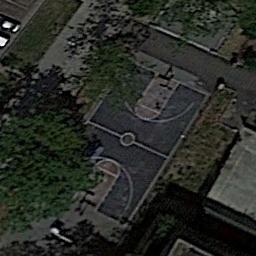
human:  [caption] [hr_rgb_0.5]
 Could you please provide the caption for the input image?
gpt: There is a basketball court covered with trees and grass .

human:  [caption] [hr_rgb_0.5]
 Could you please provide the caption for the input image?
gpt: The basketball court is next to the buildings and trees .

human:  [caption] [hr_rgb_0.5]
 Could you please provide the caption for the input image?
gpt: There is a big basketball court in the center of the picture .

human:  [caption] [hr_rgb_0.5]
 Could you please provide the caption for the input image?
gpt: A basketball court surrounded by some trees .

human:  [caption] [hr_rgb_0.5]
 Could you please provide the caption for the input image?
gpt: The building is next to the basketball court .